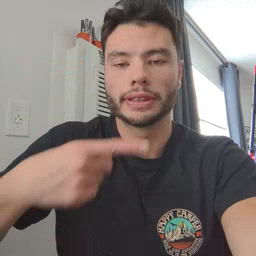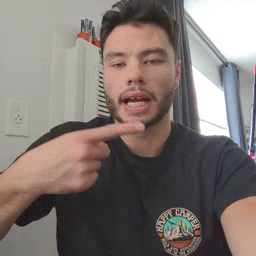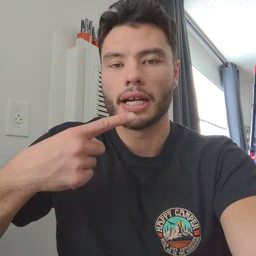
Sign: say